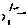
Label: sun